Question: My application is implemented by a 'GridView' inside a 'TreeList'.

Much to my despair, I discovered that the GridView is very primitive, compared to the widely used 'DataGrid'. I am considering these two options:
(1) Somehow, I replace the GridView with a DataGrid (which supports Context Menu).
(2) Somehow, I add the Context Menu capability to the existent GridView.
Which of the 2 approaches (or another?) would you recommend?
Source code is much appreciated.
TIA.
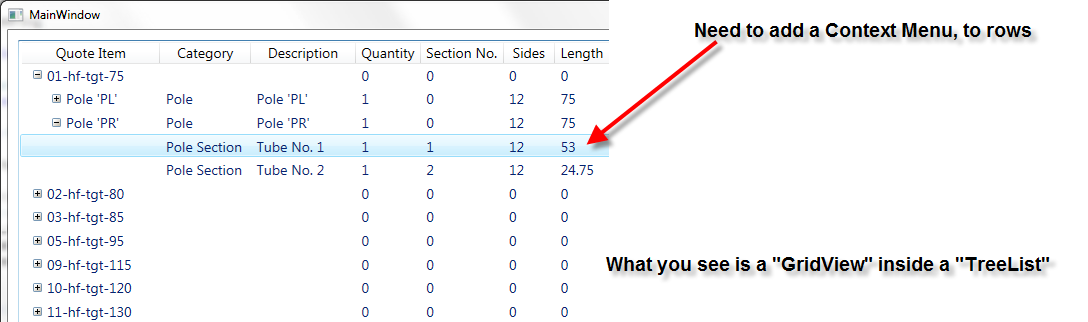
Answer: Based on the linked code, here is the solution:
1 - Add the 'ContextMenu' as a Resource:
'''
<Window.Resources>
<ContextMenu x:Key="ItemsContextMenu" x:Shared="False">
<MenuItem>
<MenuItem.Header>
<TextBlock>
<Run>Context Menu Action for Item</Run>
<Run Text="{Binding Tag.Name}"/>
</TextBlock>
</MenuItem.Header>
</MenuItem>
</ContextMenu>
<!-- other stuff here -->
</Window.Resources>
'''
It is recommended that you set <URL> to prevent Binding issues related to reusing the resource instance.
2 - Define an <URL> for your TreeList that sets the ContextMenu for the 'TreeListItem's:
'''
<tree:TreeList ...>
<!-- other stuff here -->
<tree:TreeList.ItemContainerStyle>
<Style TargetType="{x:Type tree:TreeListItem}">
<Setter Property="ContextMenu" Value="{StaticResource ItemsContextMenu}"/>
</Style>
</tree:TreeList.ItemContainerStyle>
</tree:TreeList>
'''
Notice that I'm using DataBinding in the 'ContextMenu', which means you have a proper, working 'DataContext' in it. You should be able to use 'Commands' and other stuff in it.